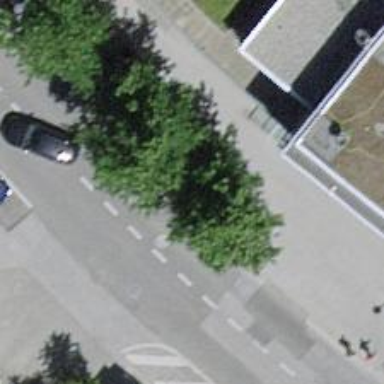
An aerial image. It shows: Bicycle parking area with stands.